Aerial crown-view tile of a tropical tree (Barro Colorado Island, Panama), acquired 20250124:
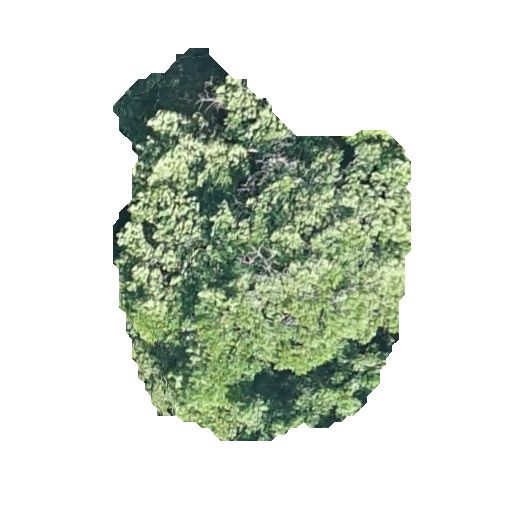
Species: Nectandra lineata
GBIF accepted scientific name: Nectandra lineata
Crown area: 129.322 m²